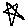
Label: star